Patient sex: M
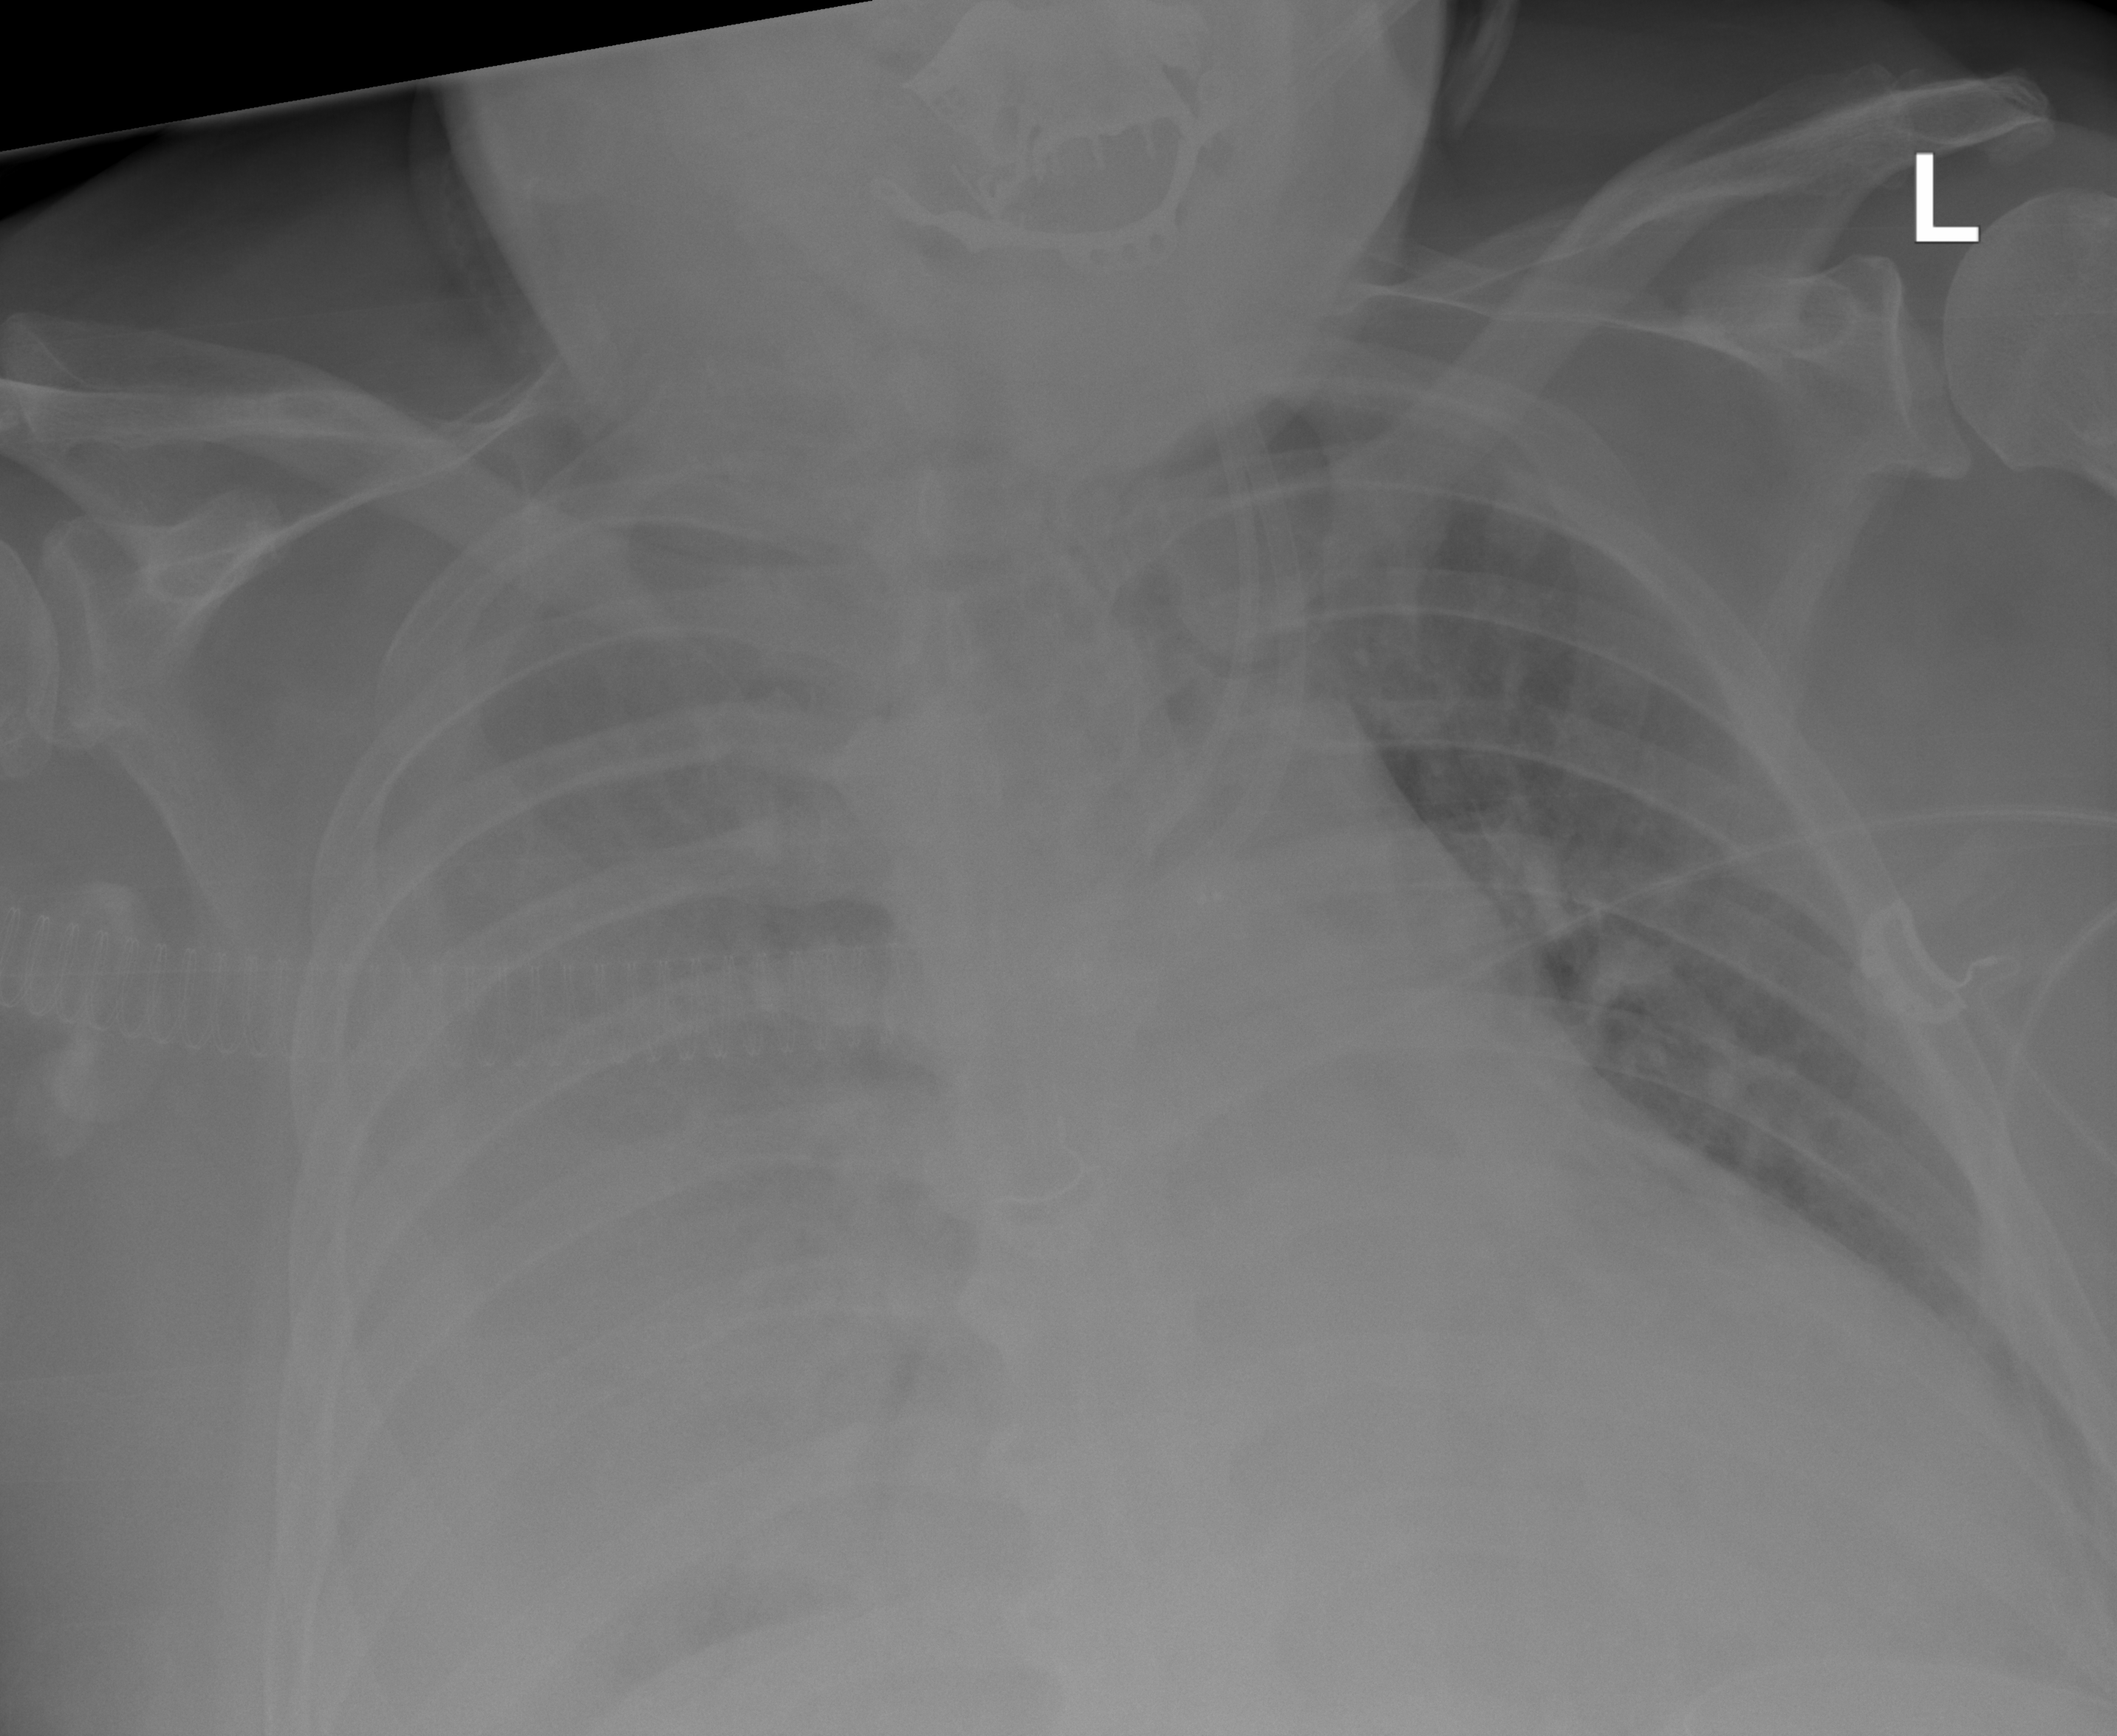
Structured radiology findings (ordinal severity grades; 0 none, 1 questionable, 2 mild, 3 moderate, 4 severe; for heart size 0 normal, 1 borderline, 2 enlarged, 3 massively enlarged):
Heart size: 2
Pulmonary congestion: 0
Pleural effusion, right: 3
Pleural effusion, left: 0
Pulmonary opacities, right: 3
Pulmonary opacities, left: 0
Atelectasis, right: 3
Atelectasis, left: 2